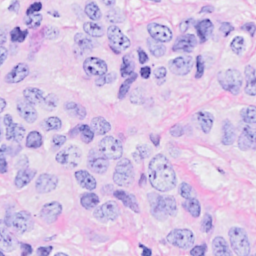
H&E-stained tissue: Breast